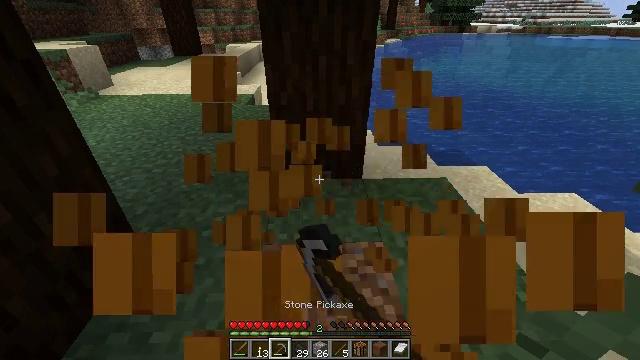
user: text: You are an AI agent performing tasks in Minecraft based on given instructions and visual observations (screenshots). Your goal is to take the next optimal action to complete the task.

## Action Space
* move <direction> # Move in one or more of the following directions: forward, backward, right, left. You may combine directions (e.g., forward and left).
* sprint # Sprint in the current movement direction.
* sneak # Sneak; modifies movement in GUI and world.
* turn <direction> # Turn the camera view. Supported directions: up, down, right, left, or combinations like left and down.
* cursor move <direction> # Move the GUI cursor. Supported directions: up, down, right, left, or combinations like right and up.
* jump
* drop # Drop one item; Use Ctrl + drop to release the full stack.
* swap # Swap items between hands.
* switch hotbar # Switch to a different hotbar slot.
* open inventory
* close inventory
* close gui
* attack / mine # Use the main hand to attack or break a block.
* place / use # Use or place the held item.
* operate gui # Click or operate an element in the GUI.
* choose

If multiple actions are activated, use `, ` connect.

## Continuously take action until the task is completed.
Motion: motion action
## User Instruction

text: Attack the pumpkin to gather it.
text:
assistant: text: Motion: attack / mine